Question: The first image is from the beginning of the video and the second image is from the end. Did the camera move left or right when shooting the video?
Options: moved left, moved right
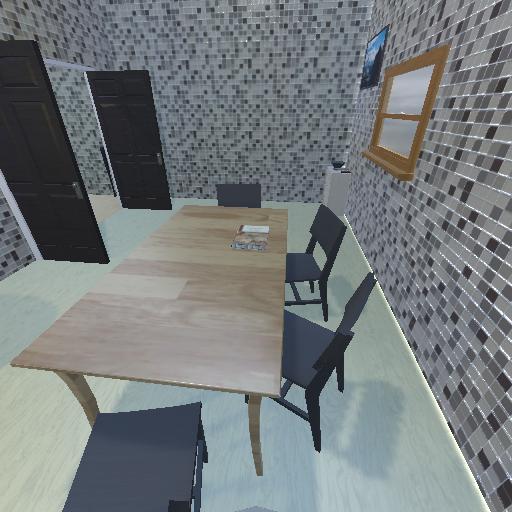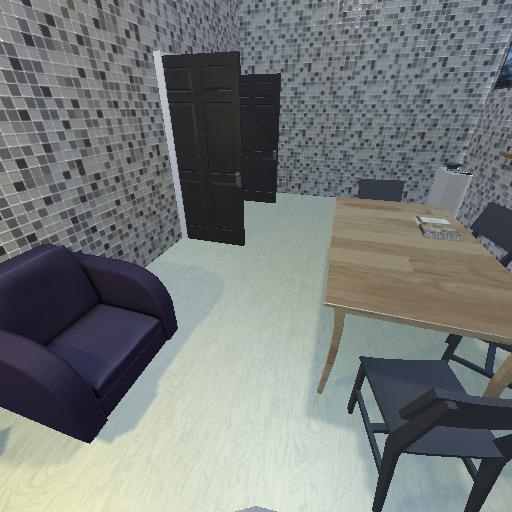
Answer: moved left